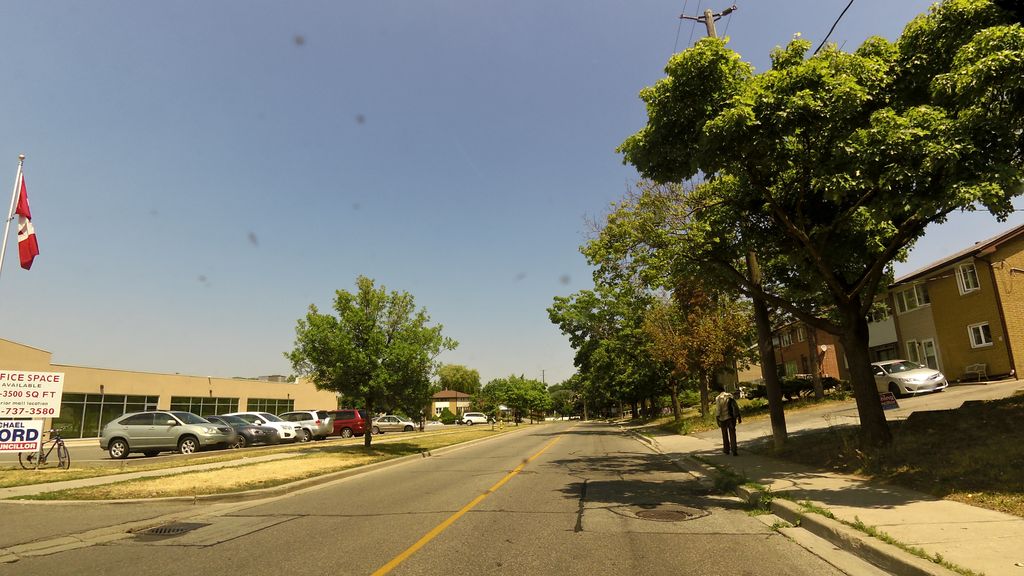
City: toronto